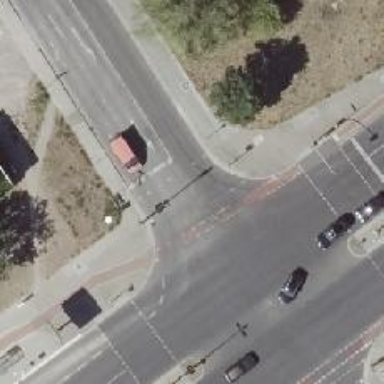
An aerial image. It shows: Concrete footway with traffic signals at crossing.